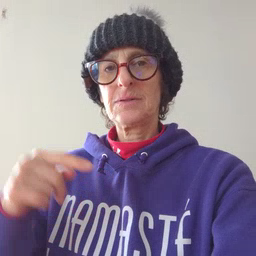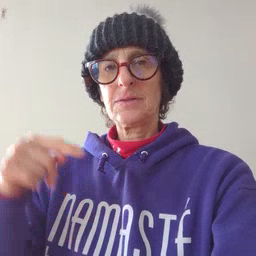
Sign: scissors